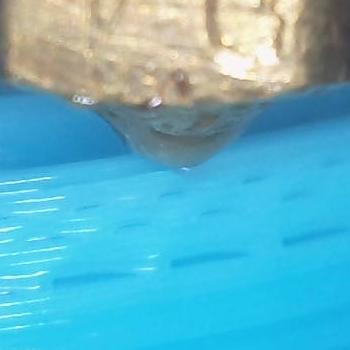
Flow rate: 112%